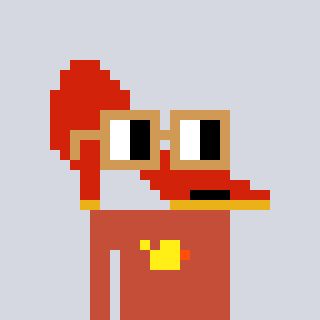
a pixel art character with square brown glasses, a highheel-shaped head and a rust-colored body on a cool background